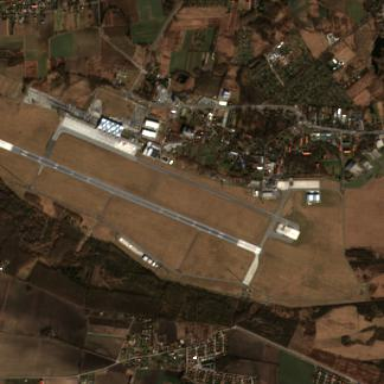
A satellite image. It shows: Runway in airport area.